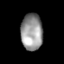
Tissue: lung
Cell type: Endothelial cells
Senescence score: 0.6044
Nuclear area (px): 779
Mean DAPI intensity: 150.045